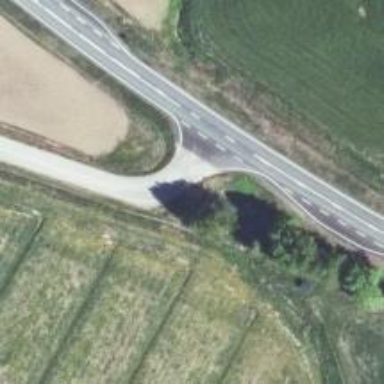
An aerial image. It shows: Tertiary road.